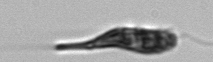
Label: Euglena